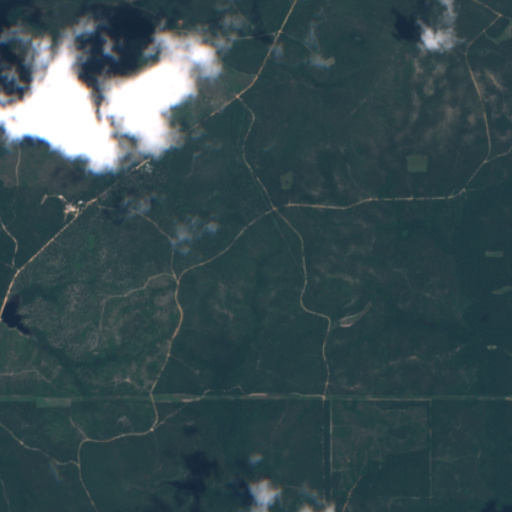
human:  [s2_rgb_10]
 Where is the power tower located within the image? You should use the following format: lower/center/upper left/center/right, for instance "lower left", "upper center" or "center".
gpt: The power tower is located in the lower of the image.
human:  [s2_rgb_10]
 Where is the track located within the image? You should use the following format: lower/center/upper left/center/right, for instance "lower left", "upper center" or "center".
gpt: There is no track in the image.